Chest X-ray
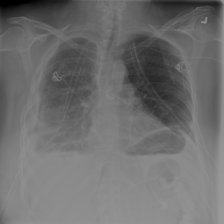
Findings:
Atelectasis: negative
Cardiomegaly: negative
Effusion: negative
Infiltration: negative
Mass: negative
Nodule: negative
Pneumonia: negative
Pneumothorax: negative
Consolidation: negative
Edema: negative
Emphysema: negative
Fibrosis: negative
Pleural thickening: negative
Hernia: negative